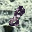
Label: 8